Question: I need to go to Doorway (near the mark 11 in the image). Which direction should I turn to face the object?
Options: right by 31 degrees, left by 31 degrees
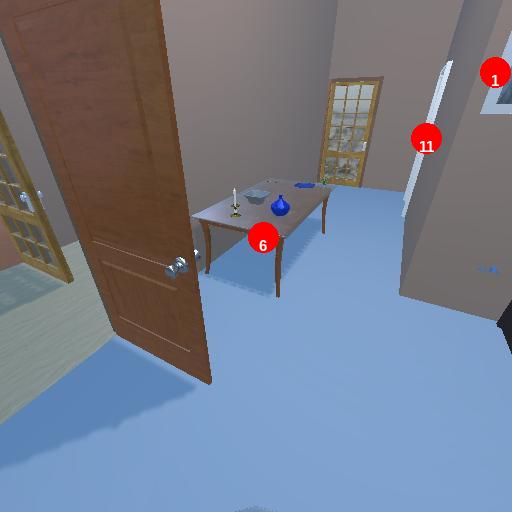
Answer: right by 31 degrees